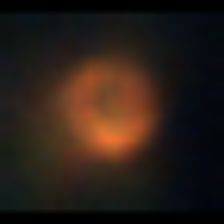
Taxon: NanoPlankton
Group: Other